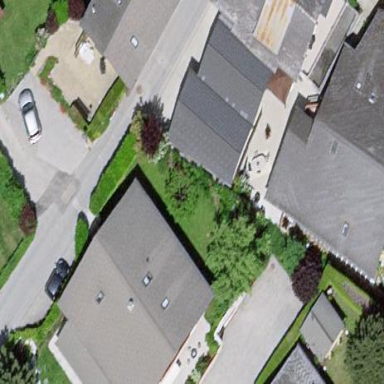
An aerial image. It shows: Simple house.